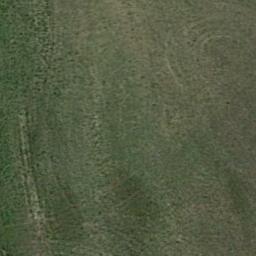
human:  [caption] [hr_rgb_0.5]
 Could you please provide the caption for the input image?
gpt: The meadow is dense but uneven .

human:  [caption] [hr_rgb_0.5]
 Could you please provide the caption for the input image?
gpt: A large lush green meadow covered with green grass .

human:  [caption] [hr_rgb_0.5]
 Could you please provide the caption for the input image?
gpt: This meadow has evenly distributed sparse grasses .

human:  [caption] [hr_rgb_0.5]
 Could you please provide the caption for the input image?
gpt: There is a wood on the grass .

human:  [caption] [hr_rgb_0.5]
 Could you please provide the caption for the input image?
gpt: A sparse meadow with some green and yellow grass .